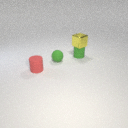
small green rubber cylinder behind small green rubber sphere